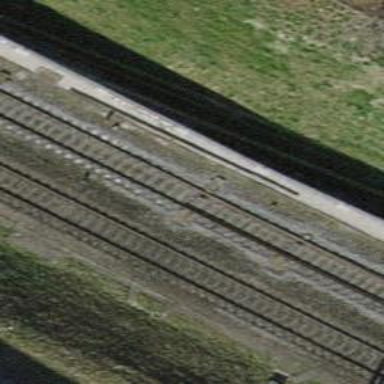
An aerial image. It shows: Railway switch.